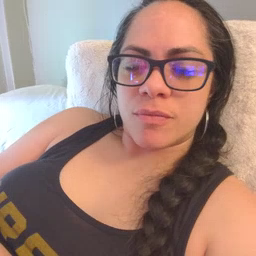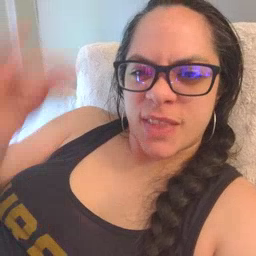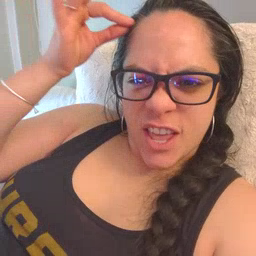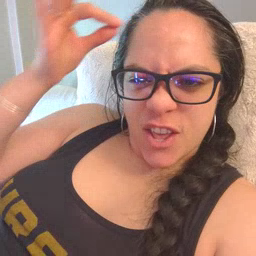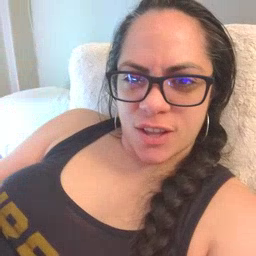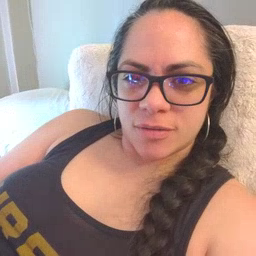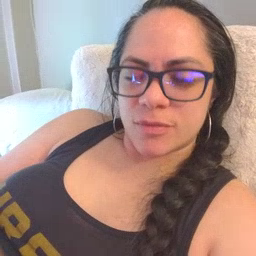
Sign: hair